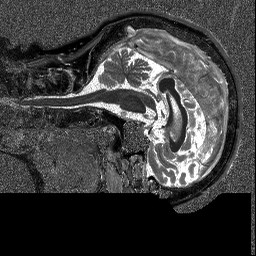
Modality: T1map
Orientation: sagittal
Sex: female